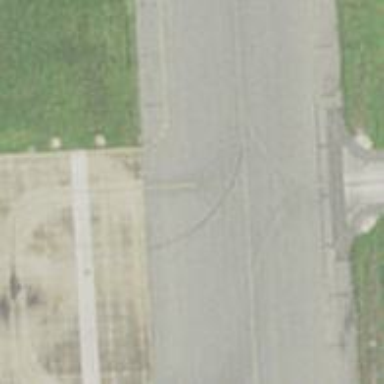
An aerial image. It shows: View of taxiway at the airport.